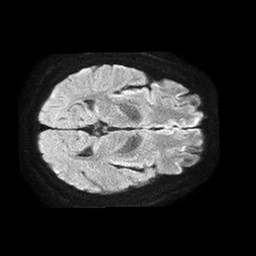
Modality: TRACE
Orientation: axial
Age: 49
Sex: female
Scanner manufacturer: philips
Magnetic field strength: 1.5 T
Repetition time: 4.6 s
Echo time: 0.08517 s